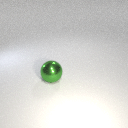
large green metal sphere